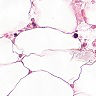
Metastatic tissue present: no